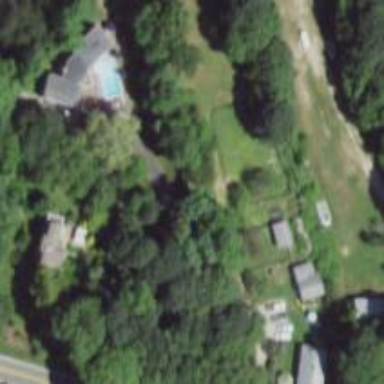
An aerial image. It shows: Driveway.